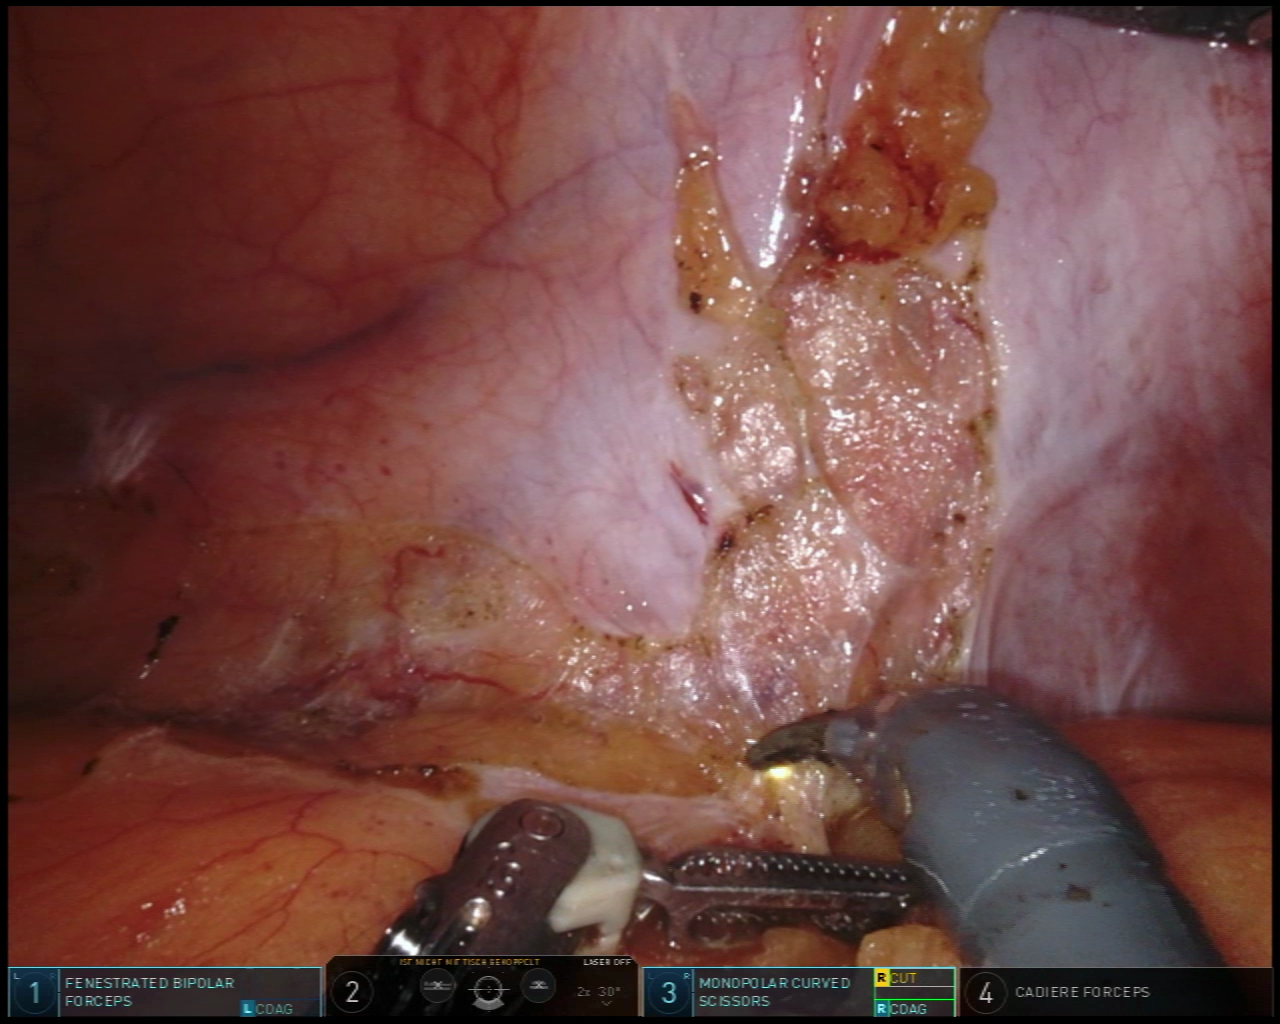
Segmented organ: abdominal_wall
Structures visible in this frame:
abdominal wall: yes
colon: no
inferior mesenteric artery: no
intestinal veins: no
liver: no
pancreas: no
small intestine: no
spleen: no
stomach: no
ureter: no
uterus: no
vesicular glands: no